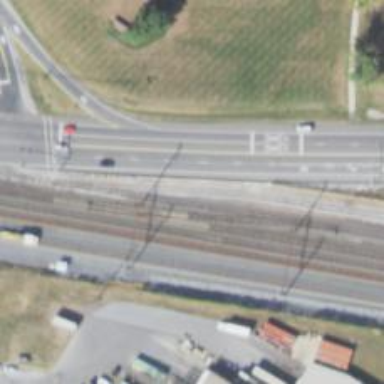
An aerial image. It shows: Railway siding with rails.